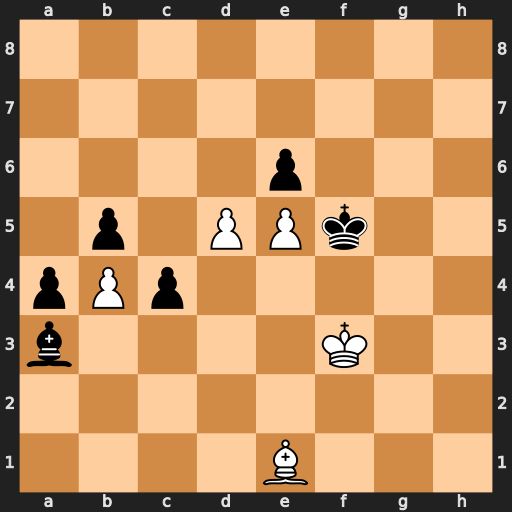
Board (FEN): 8/8/4p3/1p1PPk2/pPp5/b4K2/8/4B3
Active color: w
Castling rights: -
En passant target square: -
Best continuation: d6 Bc1 Bh4 Kxe5 d7